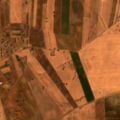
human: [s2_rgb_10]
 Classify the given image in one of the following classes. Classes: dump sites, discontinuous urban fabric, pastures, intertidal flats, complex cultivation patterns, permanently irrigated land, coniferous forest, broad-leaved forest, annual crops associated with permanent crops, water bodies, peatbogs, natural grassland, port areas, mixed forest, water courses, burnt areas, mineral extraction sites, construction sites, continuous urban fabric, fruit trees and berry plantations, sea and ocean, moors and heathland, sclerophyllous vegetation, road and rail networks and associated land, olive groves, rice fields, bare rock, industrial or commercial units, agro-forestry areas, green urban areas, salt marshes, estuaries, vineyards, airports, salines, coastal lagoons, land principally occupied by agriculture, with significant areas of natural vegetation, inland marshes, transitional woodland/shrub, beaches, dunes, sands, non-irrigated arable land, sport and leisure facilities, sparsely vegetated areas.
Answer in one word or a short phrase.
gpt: non-irrigated arable land, permanently irrigated land, olive groves, complex cultivation patterns